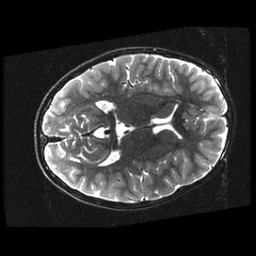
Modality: T2w
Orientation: axial
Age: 10
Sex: male
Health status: ill
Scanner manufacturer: ge
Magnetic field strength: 3 T
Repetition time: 7.5 s
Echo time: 0.1015 s